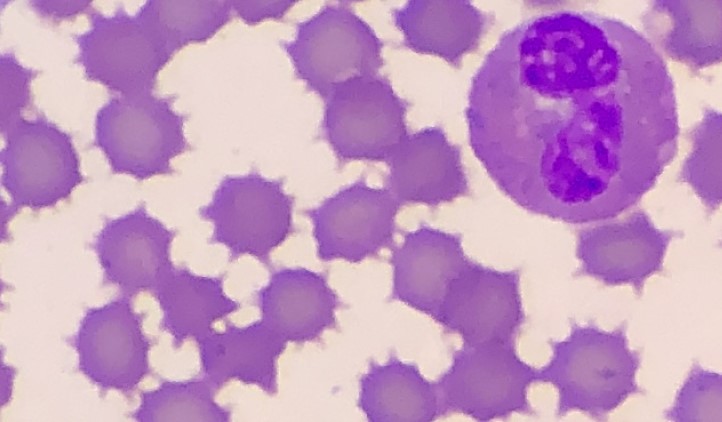
White blood cell type: Eosinophil